Question: My question is about by which I mean non-code files on which some of my automated tests depend (*.xml, *.xls, *.jpg etc). So I'll use not to be confused with test files meaning code files containing tests.
Most of my automated tests are issolated unit tests but I also have some integration tests in a single project (MyApp.Tests.Integration) that verify the behaviour of classes that interact with external dependencies.
My collection of sample test files are contained in another project in my solution called MyApp.Tests.TestFiles. Each file has a build action of 'Content' and Copy If Newer' set in it's properties.

When I run my tests the solution is built and the files are copied to my output directory "bin\Debug" and my integration tests refer to them there.
The problem that triggered the question was that I'd been committing my sample test files to my svn repository, which is hosted online with a limited amount of storage, alongside my code. The files were occupying an excessive amount of space in the repository. I've since reconstructed the repository and reduced all sample test files to a minimum size.
In most cases the sample test files are unlikely to change so while I want them available to check out from my repository with a Working Copy, there's no real reason to have them under version control as long as I can reconstruct the MyApp.Tests.TestFiles\TestFiles directory structure to run the tests against.
That's the scenario, I'm hoping for answers to the following points:
- - - -
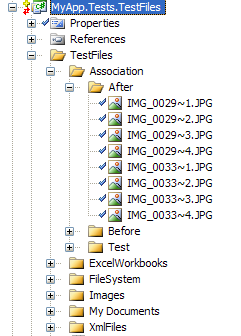
Answer: I doubt that there will be agreement on the "best" way to organize things. I know in my SCM system I typically like to have a single folder that contains a folder for the deployable code and the test code. Let's say I'm building Widget and I have a dll called MyLibrary. Then the folder Widget will have a folder called MyLibrary and one called MyLibrary_test. In VS I do the same thing and I keep my test project in the same solution as my deployable project. I work alone so larger teams may find other organizing styles more suitable.
I treat my test code just like the deployable source code. It is in the source code management system. SVN keeps difference files so keeping versioned copies of your test files is not that expensive. SVN even tries to keep deltas on binaries but sometimes that <URL>. I don't believe SVN is designed to keep a single latest only copy of a source file. The "delta" approach wouldn't work so well. The first time you accidentally make a change to a test file you're going to wish you could go back and grab the lat working version.